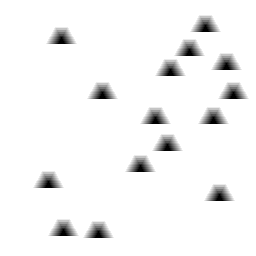
Squares: 0
Triangles: 15
Stars: 0
Total shapes: 15